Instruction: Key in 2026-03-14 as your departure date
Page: home
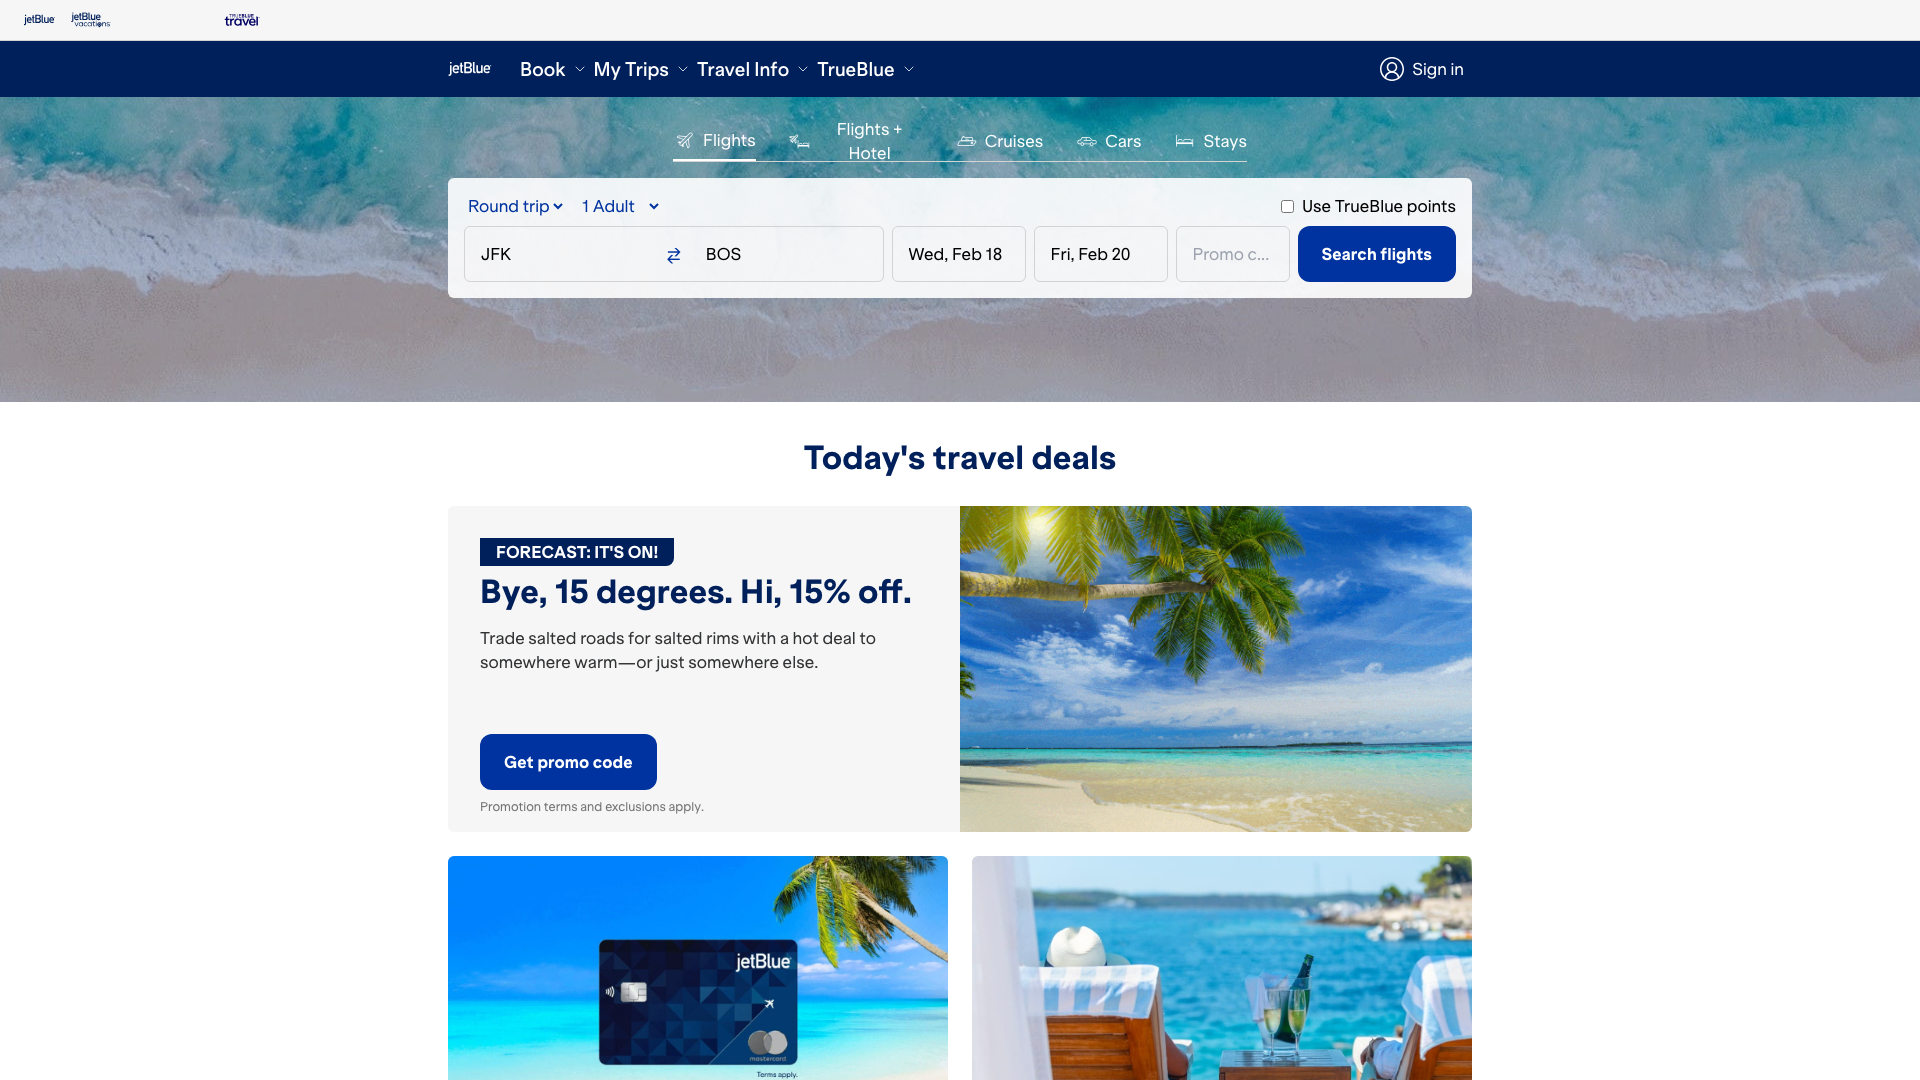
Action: type